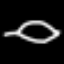
Label: leaf